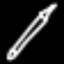
Label: pencil